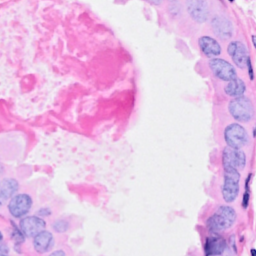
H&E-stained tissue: Breast